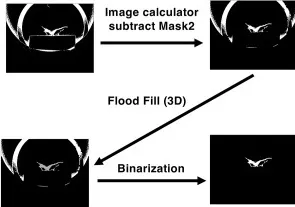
Processes of extracting the plant image from the micro-CT image. See Materials and Methods for details.
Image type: radiology (ct)